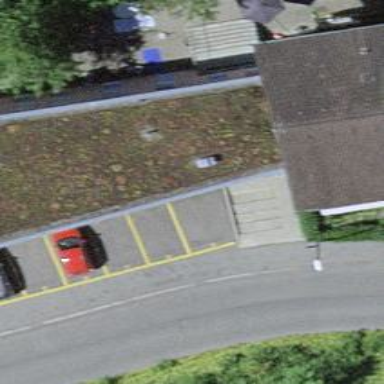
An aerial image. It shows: Kindergarten.